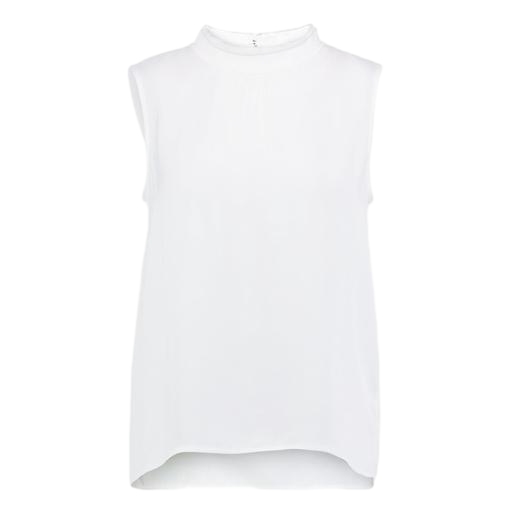
white sleeveless pleat back top, white polly plains tank top, white high-neck top, white background